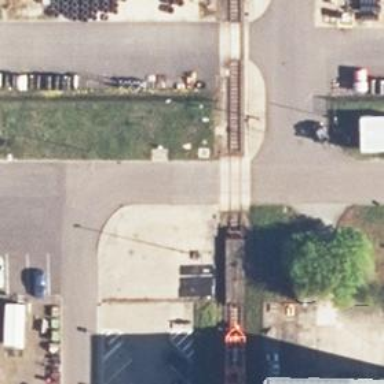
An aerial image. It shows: Level crossing along the railway.